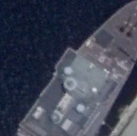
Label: combat